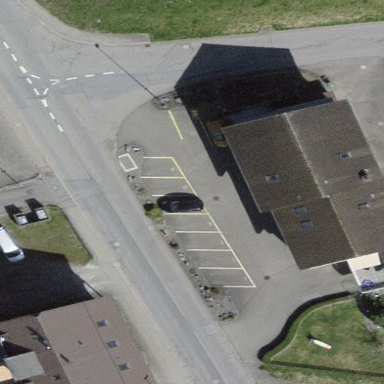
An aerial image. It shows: Diagonal street-side parking available in the area.